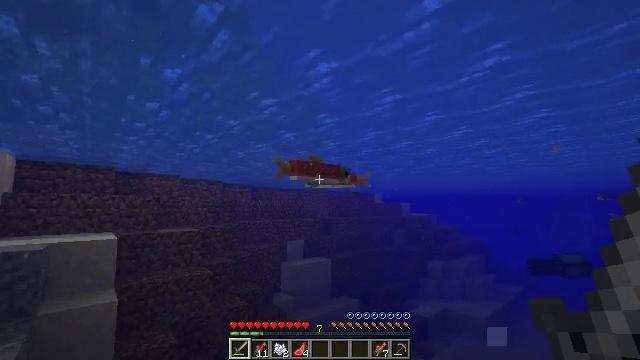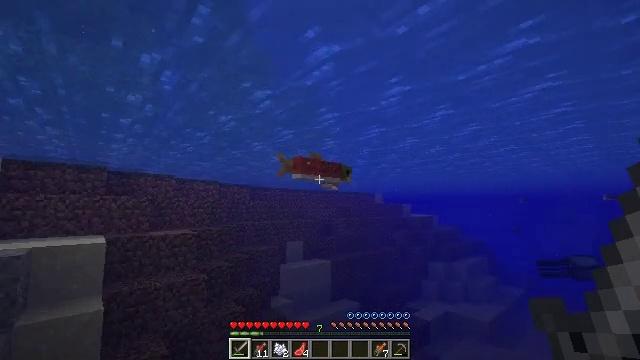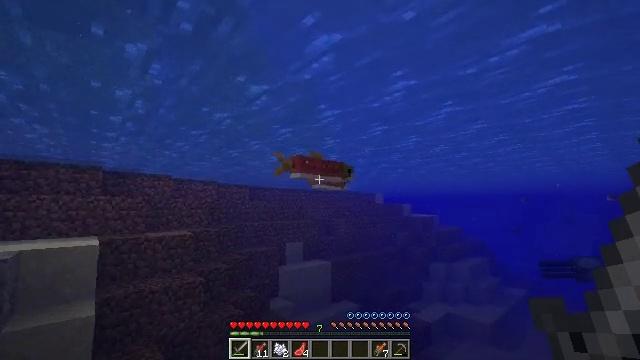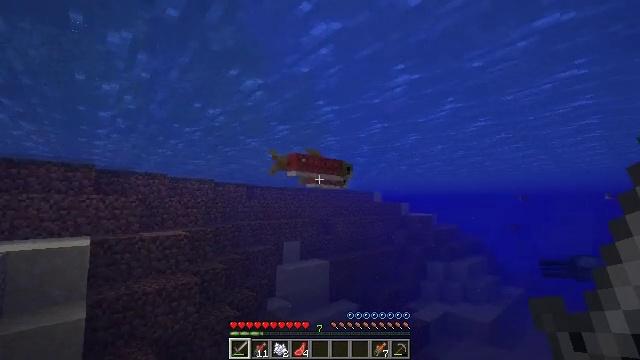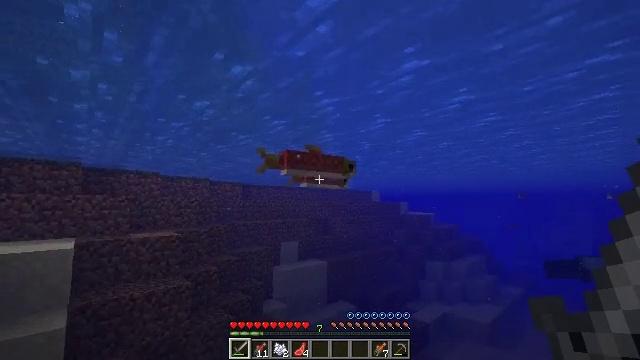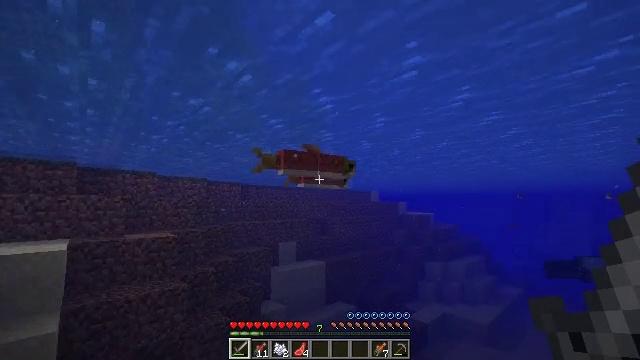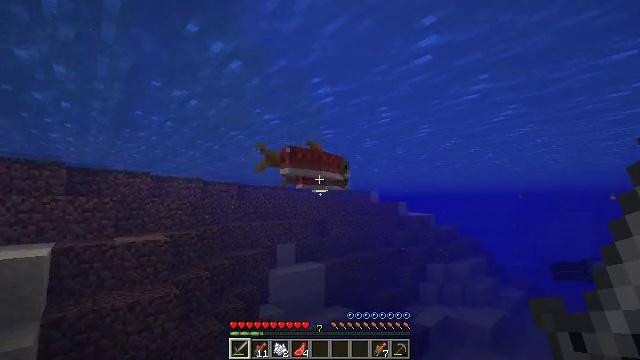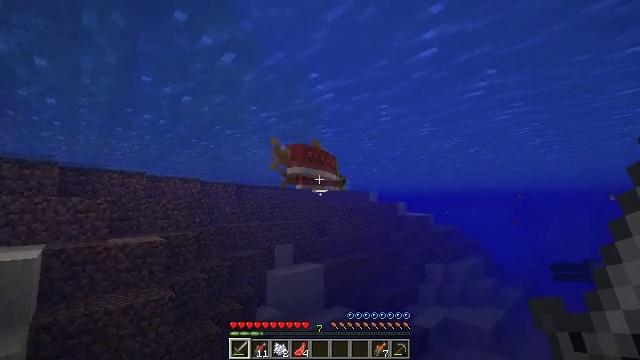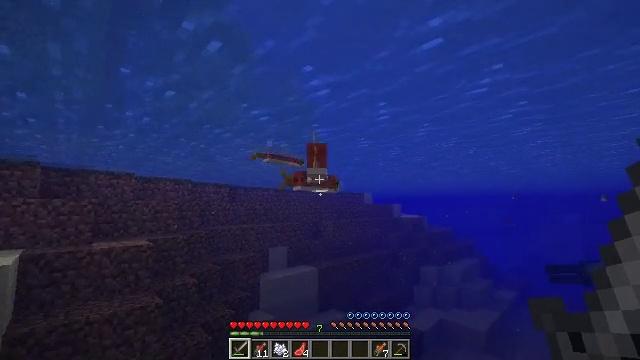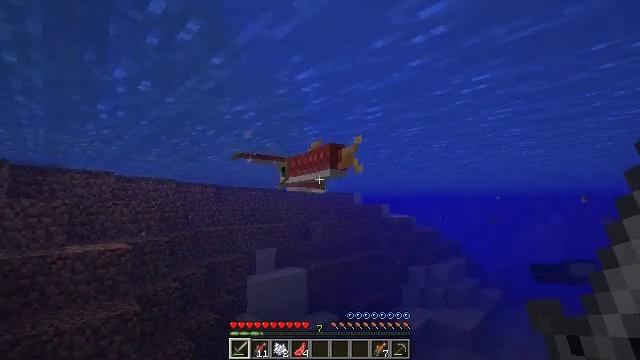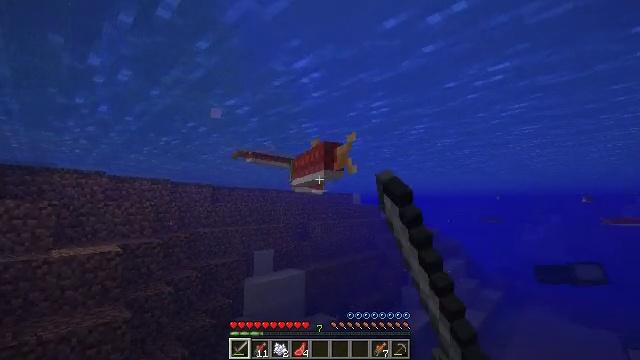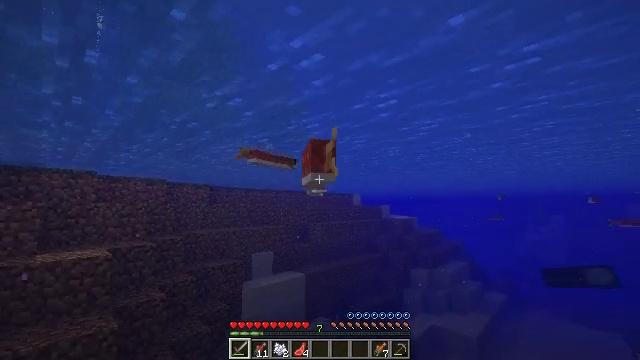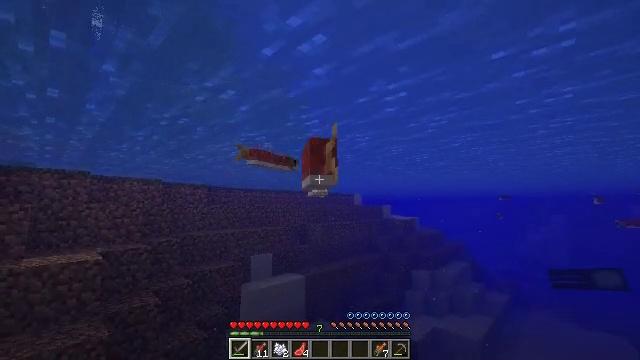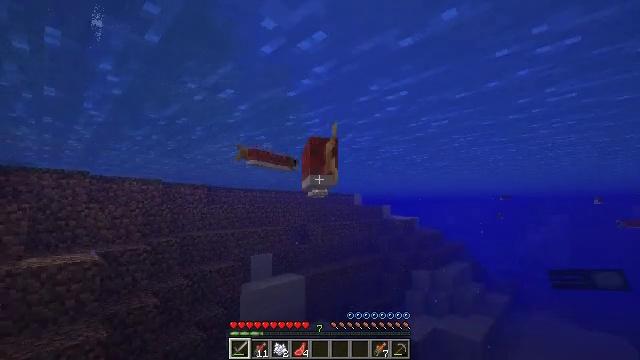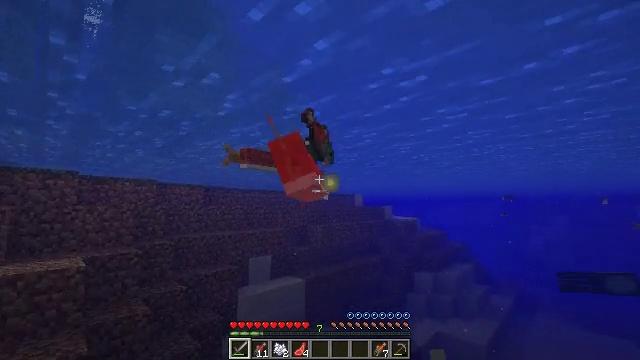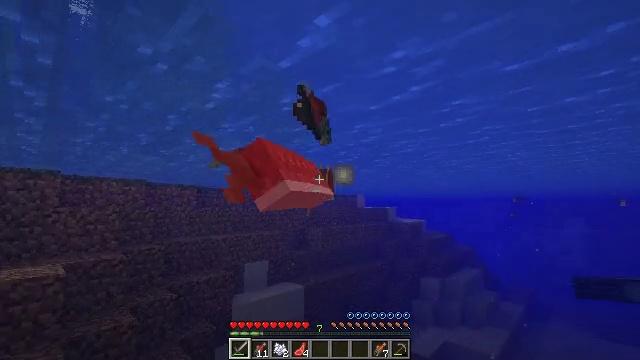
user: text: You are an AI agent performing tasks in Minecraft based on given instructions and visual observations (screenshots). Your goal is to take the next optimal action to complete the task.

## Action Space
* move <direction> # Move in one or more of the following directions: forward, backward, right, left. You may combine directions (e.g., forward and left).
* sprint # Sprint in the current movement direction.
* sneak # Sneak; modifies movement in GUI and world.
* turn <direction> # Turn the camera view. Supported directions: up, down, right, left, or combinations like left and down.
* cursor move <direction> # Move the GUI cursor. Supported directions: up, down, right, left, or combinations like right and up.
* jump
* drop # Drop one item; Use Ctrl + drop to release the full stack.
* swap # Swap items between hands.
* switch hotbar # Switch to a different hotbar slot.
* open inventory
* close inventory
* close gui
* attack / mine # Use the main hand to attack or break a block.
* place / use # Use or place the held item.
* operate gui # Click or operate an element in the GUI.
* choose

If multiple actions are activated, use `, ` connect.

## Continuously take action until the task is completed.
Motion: motion action
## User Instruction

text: Kill aquatic mobs.
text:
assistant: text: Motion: move forward
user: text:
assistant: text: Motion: move forward
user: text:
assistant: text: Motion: move forward
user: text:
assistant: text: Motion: move forward
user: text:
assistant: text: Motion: move forward
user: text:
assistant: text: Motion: move forward
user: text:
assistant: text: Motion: move forward
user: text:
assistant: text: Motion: move forward, turn right
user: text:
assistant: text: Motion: move forward, turn right, attack / mine
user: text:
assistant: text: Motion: move forward, attack / mine
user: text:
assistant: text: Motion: move forward, attack / mine
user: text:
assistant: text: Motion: move forward, attack / mine
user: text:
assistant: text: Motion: move forward
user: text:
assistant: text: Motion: move forward
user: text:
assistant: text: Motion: move forward
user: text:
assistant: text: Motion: move forward
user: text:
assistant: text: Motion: move forward
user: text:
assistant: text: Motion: no_op
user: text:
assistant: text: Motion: turn down
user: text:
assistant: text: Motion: turn down
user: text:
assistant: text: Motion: turn down
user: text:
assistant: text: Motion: turn down
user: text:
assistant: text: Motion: turn right and down
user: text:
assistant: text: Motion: turn down
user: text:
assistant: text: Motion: turn down
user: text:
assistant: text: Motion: turn down
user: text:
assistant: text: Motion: turn down
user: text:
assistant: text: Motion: no_op
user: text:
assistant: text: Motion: no_op
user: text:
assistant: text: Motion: no_op